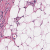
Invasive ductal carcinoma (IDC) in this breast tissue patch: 0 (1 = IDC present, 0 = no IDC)